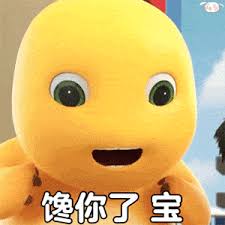
Label: nailong